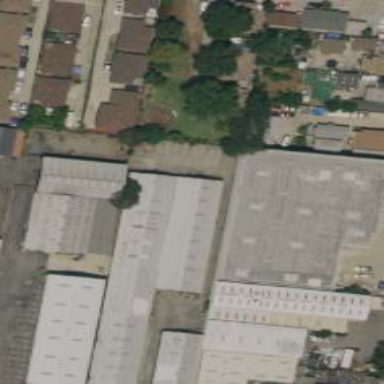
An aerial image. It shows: Warehouse.